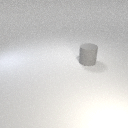
large gray rubber cylinder